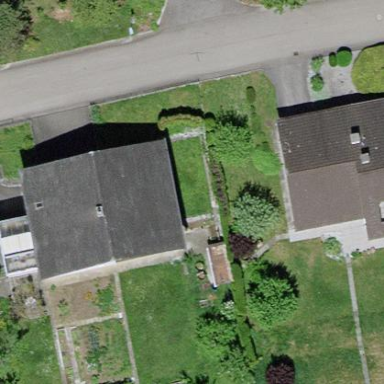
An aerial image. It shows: Simple house.